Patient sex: M
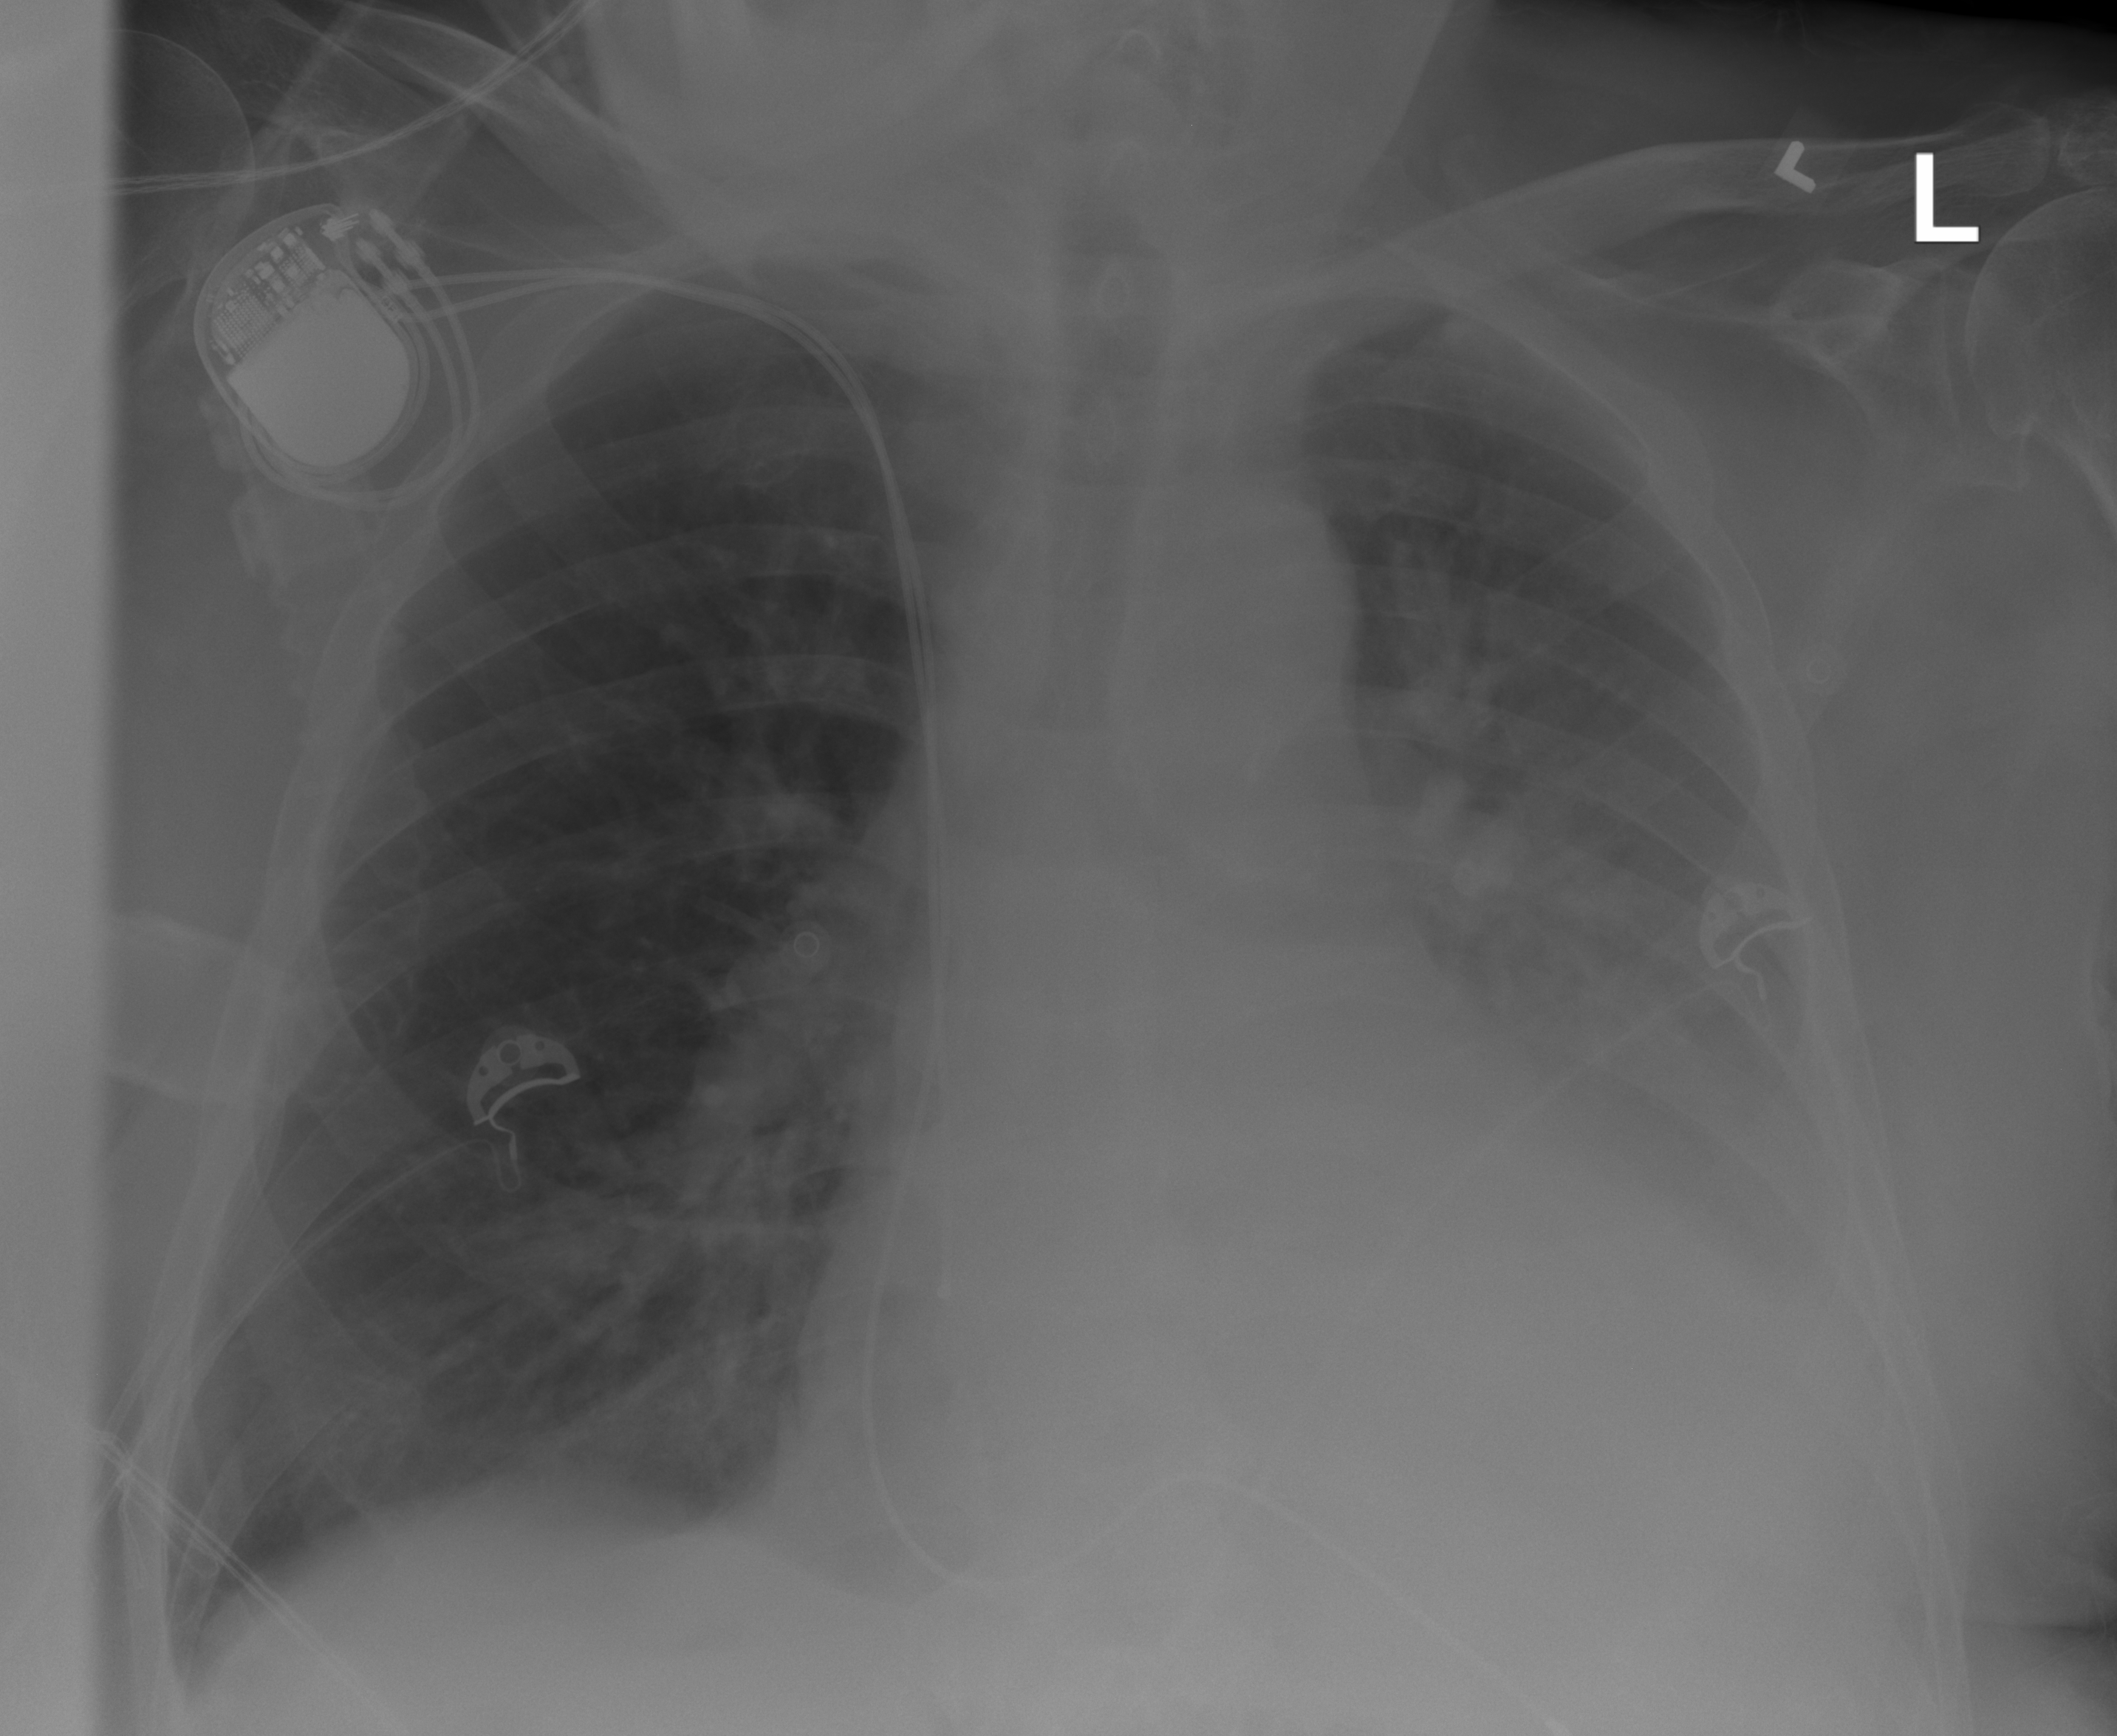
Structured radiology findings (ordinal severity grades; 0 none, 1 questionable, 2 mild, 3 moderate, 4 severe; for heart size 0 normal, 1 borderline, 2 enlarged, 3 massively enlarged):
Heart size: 2
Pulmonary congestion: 2
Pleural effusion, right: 0
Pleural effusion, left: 2
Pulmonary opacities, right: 1
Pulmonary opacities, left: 1
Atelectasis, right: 1
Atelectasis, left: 2